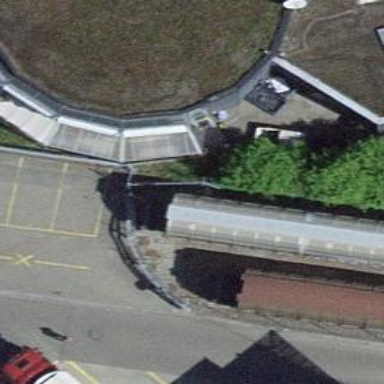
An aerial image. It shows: Railway buffer stop.